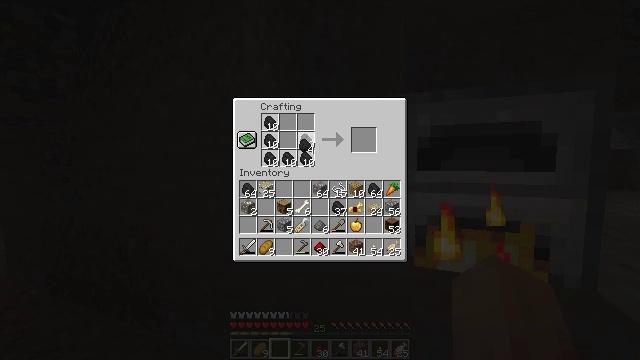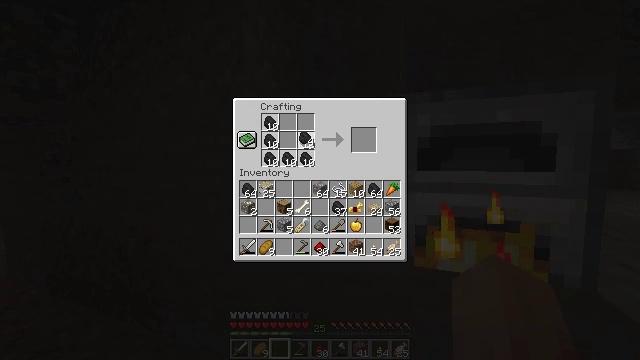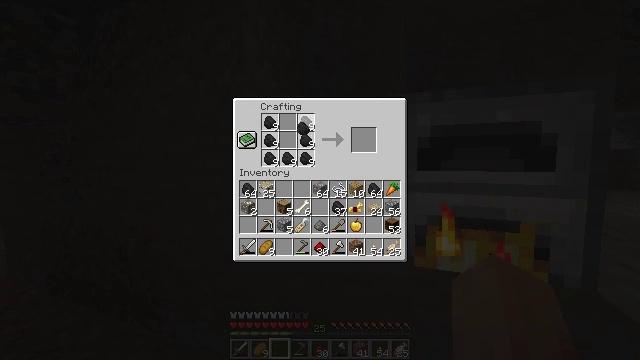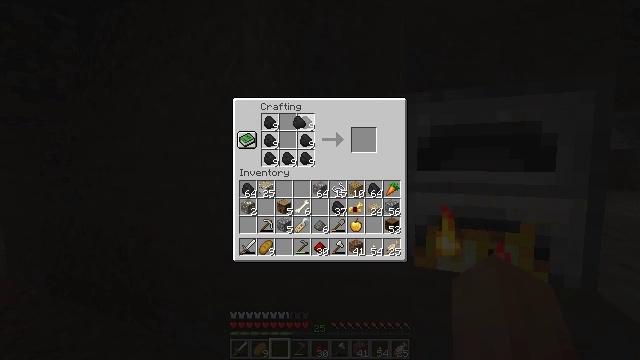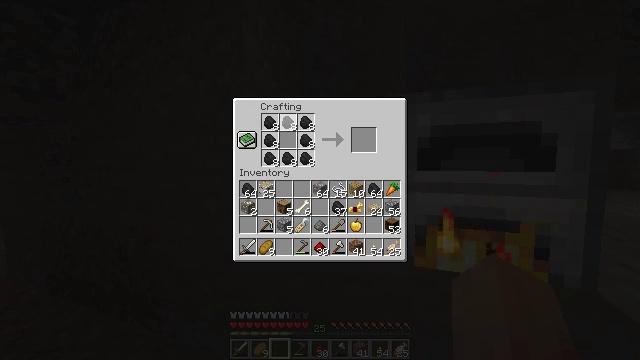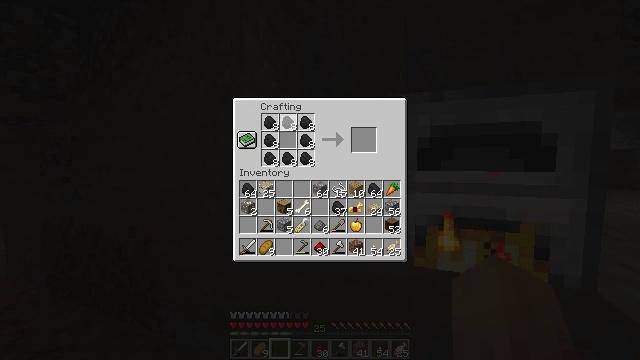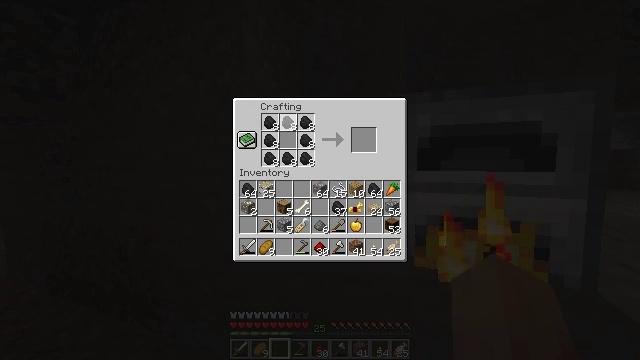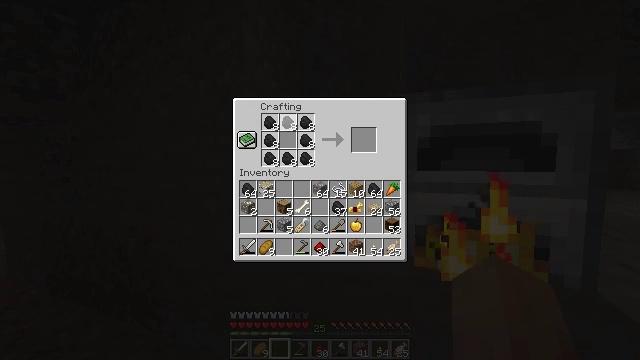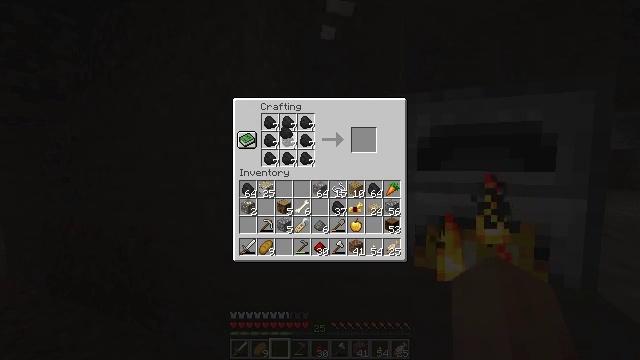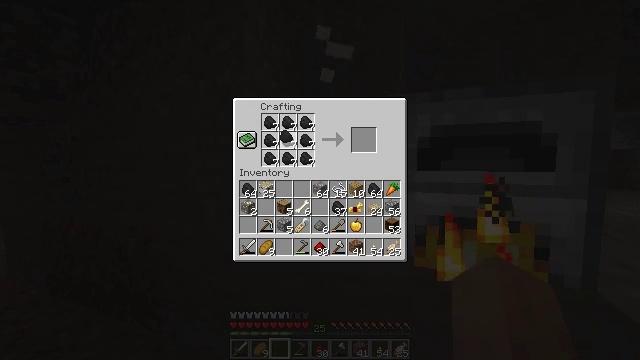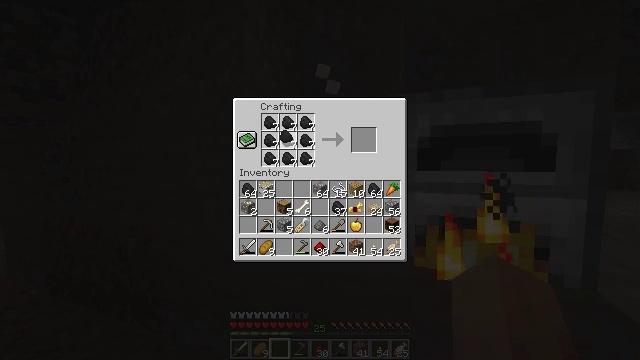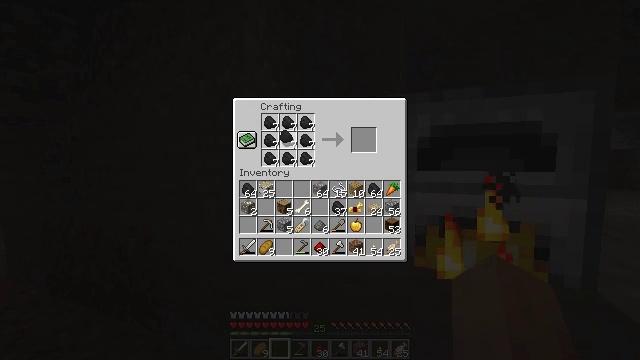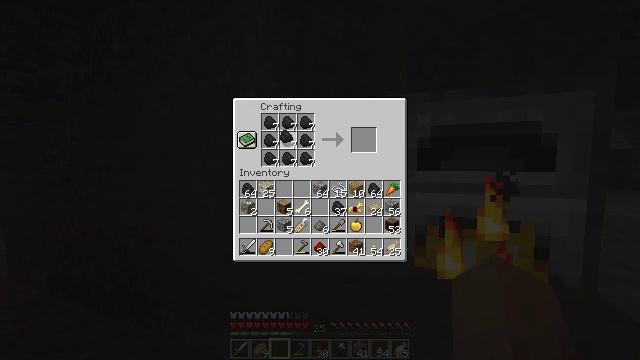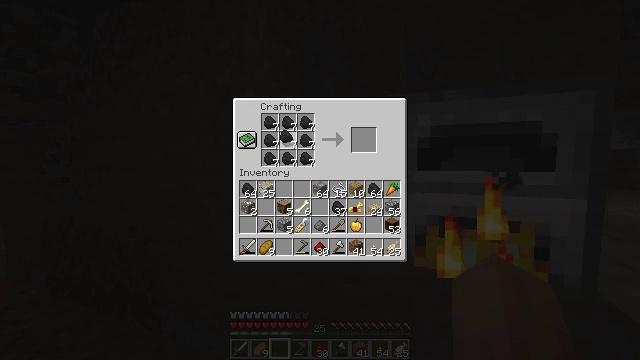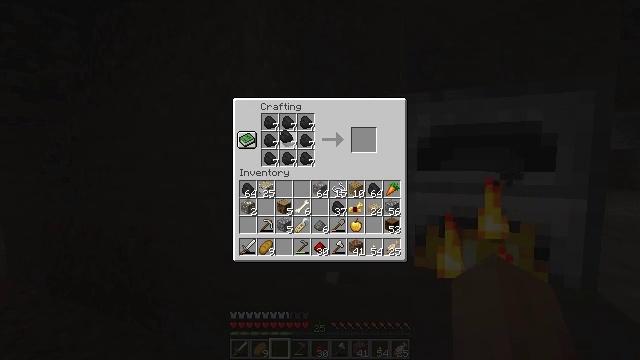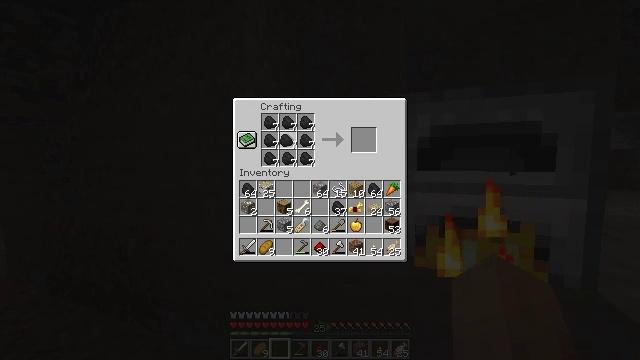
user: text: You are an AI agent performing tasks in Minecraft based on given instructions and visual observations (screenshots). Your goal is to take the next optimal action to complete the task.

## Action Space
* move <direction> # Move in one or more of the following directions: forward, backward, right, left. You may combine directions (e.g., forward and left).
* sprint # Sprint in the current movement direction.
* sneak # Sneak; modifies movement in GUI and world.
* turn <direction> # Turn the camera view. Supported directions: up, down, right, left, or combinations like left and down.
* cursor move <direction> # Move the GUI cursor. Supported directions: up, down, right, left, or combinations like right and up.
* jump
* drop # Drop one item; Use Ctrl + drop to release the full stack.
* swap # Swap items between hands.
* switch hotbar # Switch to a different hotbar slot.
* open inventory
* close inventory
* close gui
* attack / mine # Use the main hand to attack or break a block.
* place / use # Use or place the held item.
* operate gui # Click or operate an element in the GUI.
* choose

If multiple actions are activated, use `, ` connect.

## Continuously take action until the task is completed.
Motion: motion action
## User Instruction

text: Combine coal in the crafting table to make a coal block.
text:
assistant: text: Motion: cursor move up, operate gui
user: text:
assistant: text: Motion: cursor move up, operate gui
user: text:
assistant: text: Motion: operate gui
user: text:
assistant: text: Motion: operate gui
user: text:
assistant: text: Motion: operate gui
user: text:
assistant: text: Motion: operate gui
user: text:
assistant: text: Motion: operate gui
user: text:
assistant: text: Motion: operate gui
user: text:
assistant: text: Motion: operate gui
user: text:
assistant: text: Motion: operate gui
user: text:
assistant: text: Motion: operate gui
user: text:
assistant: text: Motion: no_op
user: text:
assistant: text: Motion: no_op
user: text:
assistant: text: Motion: no_op
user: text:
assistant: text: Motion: no_op
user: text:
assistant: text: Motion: cursor move down
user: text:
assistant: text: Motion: cursor move down
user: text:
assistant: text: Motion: no_op
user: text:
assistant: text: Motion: cursor move left
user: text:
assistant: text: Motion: cursor move left and down
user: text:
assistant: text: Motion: cursor move left
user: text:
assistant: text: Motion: no_op
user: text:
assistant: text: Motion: no_op
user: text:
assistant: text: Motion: no_op
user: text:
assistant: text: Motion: cursor move right
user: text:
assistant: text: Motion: cursor move right
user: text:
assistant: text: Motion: cursor move right
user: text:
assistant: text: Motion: no_op
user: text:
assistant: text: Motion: no_op
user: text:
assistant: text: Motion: cursor move right